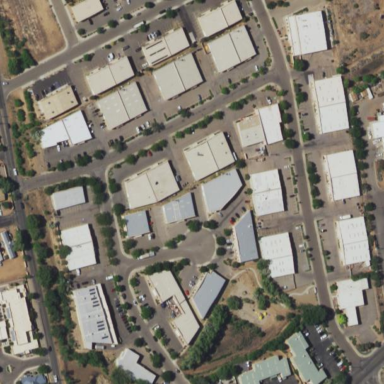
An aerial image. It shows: Commercial area.